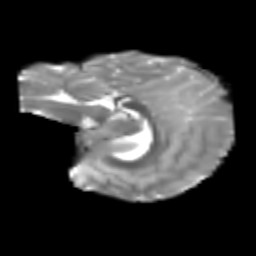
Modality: T2w
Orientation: sagittal
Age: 7
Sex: female
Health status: healthy